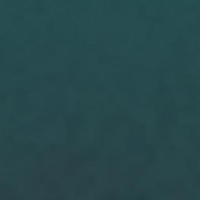
EUNIS habitat code: 14
Species observed at this site:
Podiceps cristatus